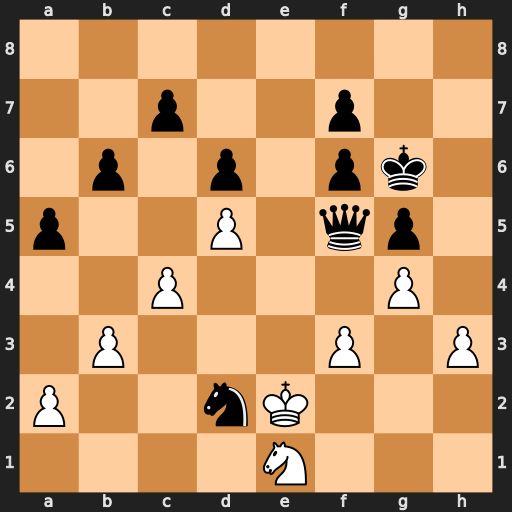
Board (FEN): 8/2p2p2/1p1p1pk1/p2P1qp1/2P3P1/1P3P1P/P2nK3/4N3
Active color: w
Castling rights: -
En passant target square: -
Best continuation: gxf5+ Kxf5 Kxd2